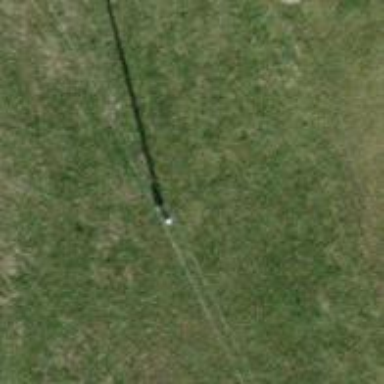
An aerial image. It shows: Power pole.